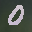
Label: 0